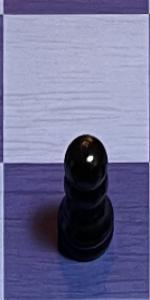
Label: Pawn_Black